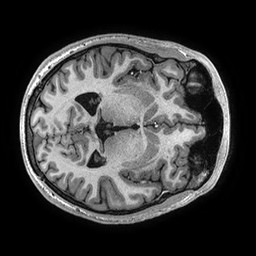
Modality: T1w
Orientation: axial
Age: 22
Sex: male
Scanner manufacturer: ge
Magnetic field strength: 3 T
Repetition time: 0.006952 s
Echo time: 0.00292 s